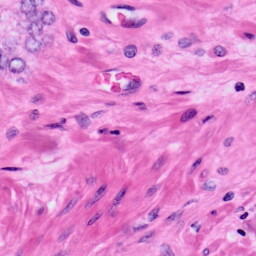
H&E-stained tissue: Prostate